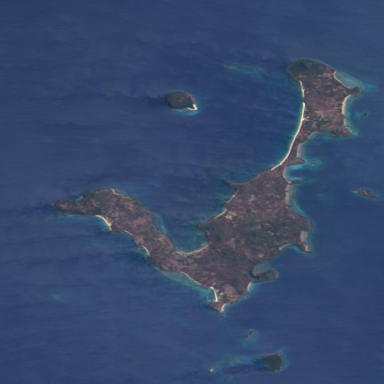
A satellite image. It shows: Island with natural coastline.